Question: I'm trying to add filters at the very top of the collection view so customers can refine and filter results or even change the way results are displayed. I'd like to achieve the look of the image below.

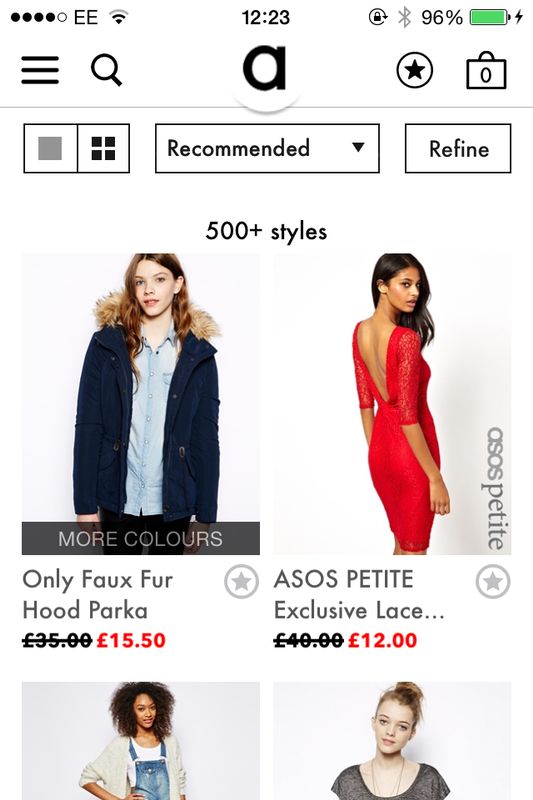
Answer: ## One option:
Use one view controller A that holds holds everything but the collection view. For the collection view. A uses a container view just to layout the space and, of course, host a nested collection view.
The collection view can have its own view controller B or it can use controller A as its data source and collection view delegate. Both would work.
## Next option:
If it really is on the top only, then you can supplementary views as for a header. But the header will scroll along with the content of the collection. It does not stay on top.
Option one would provide you with more flexibility on the layout but (or because) it cleraly separates the scrollable collection from fix layout parts of the view.